Field crop: maize
Growth stage: 2
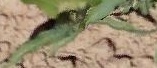
Species: maize